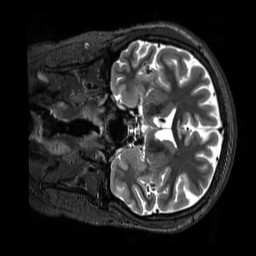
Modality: T2w
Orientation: coronal
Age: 26
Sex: female
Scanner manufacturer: siemens
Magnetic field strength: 3 T
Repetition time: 3.2 s
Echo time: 0.728 s